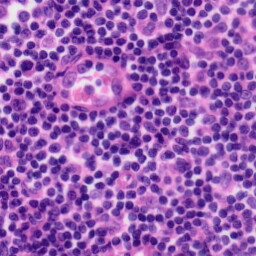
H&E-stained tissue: Tonsil